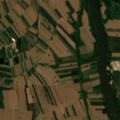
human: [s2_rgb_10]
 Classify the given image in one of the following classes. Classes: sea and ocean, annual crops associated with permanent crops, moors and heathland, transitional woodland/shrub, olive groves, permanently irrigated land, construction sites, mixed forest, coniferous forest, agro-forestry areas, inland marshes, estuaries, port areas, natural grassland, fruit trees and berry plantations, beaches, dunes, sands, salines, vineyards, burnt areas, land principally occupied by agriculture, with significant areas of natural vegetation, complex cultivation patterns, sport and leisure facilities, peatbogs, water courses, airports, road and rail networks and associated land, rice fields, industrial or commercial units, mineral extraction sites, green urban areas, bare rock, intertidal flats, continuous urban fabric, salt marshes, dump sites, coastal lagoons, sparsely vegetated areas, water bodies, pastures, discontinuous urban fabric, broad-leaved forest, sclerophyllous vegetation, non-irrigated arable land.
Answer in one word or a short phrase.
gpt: non-irrigated arable land, land principally occupied by agriculture, with significant areas of natural vegetation, water courses